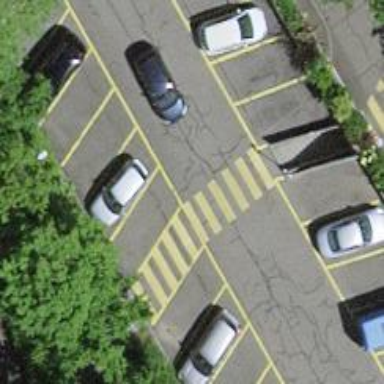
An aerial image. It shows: Uncontrolled zebra crossing on the road.